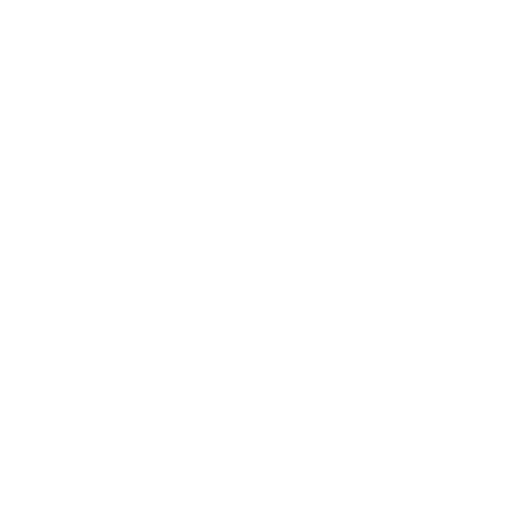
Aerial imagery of cape in Alaska named Divide Head containing only unknown